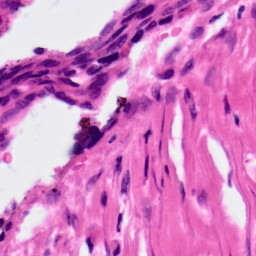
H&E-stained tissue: Ovarian